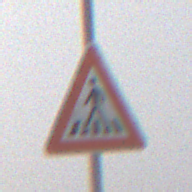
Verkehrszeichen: FussgaengerueberwegRechts
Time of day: MorningAfternoon
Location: Outdoor (Nature)
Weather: PartlyCloudy
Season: NotSpecified
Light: Natural